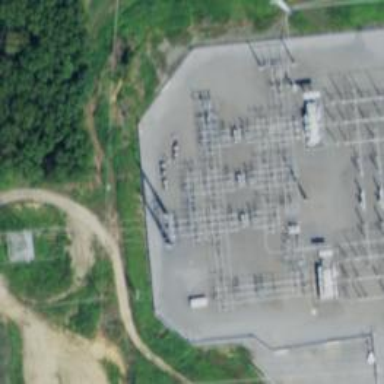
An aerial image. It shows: Switch used for power control.